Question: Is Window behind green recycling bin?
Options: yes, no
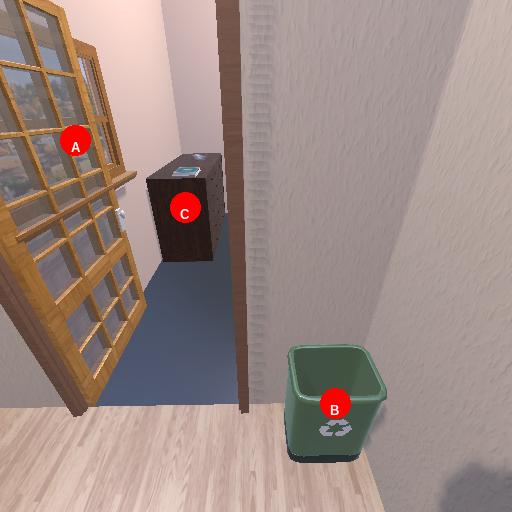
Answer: yes